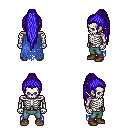
a pixel art fantasy rpg character, male body template, skeleton, blue tattered cape, teal pants, blue extra-long topknot hairstyle, brown shoes, four views (front, back, left, right), 2x2 character sprite sheet, small pixel art, hard edges, no anti-aliasing